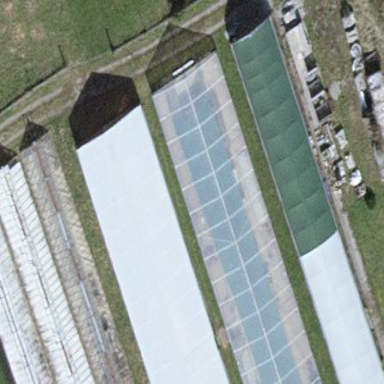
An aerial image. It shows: Greenhouse.